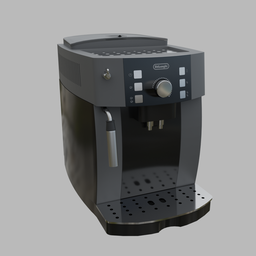
Label: appliances